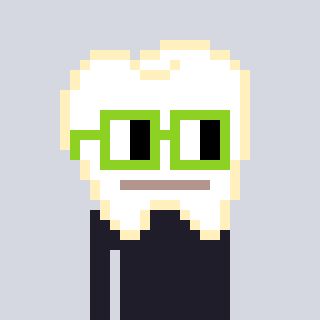
a pixel art character with square light green glasses, a tooth-shaped head and a cold-colored body on a cool background